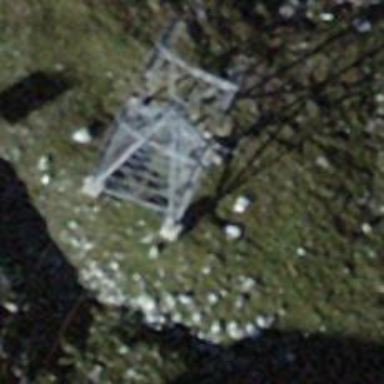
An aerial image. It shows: Pylon used for aerialway.